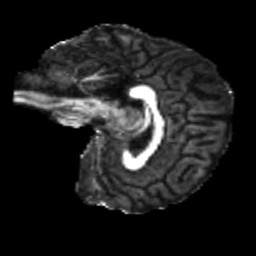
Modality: FA
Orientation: sagittal
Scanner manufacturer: siemens
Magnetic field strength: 3 T
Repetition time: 4 s
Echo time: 0.0594 s